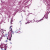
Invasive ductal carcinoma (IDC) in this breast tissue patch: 0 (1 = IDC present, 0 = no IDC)